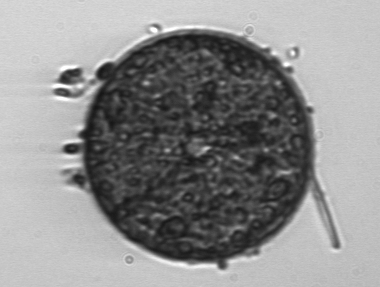
Label: Coscinodiscus